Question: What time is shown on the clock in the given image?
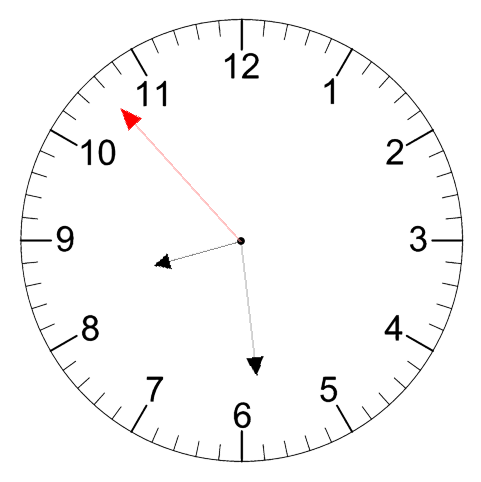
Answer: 08:28:53